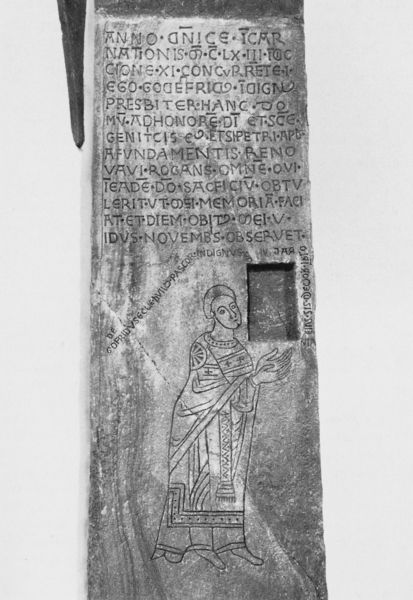
Titel: Inschriftstein mit Stifterbild und Stifterinschrift des Priesters Godfredius
Standort: Bubenheim, St. Peter (EU - D - H)
Schlagwörter: mann, umhang, holz, marmor, pfeiler, säule, zeichnung, stein, bild, figur, mantel, person, relief, schrift, tafel, inschrift, stola, nische, antike, buch, rechteck, schwarz weiß, loch, text, buchstaben, beten, maserung, kreuze, sklave, grab, toga, heiliger, vertiefung, ägypten, latein, lateinisch, stele, lücke, grabstein, ritzung, steinplatte, eingeritzt, anno, brag, einschrift